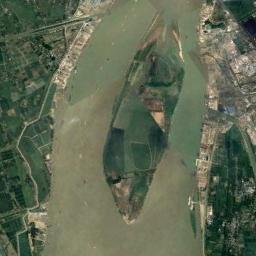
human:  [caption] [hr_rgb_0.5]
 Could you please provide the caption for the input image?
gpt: There are many islands of different sizes .

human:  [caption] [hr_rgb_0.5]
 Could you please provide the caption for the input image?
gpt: Many trees are on the island .

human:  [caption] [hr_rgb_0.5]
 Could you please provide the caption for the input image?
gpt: A shuttle-shaped island surrounded by turquoise waters between the two banks  The island is a green and yellow-brown land .

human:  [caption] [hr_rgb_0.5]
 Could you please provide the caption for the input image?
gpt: The central island has some farmland and the color of the river is yellow .

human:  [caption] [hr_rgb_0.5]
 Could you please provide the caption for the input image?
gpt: There some green farmlands on the island in a river .